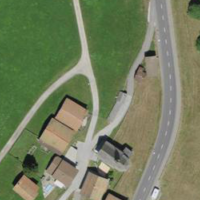
EUNIS habitat code: 55
Species observed at this site:
Fringilla coelebs